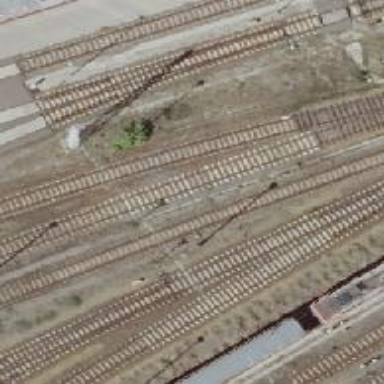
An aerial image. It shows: Railway signal.